Field crop: maize
Growth stage: 2
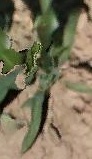
Species: maize